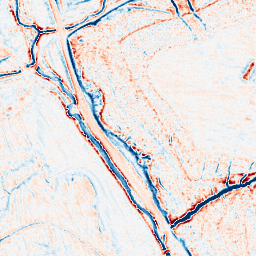
Category: edge_preserving
Decomposition family: anisotropic_diffusion
Decomposition parameters: iterations: 20
kappa: 50
gamma: 0.1
Upsampling method: sinc_blackman
Upsampling parameters: scale: 2
kernel_size: 4
Upsampling scale: 2